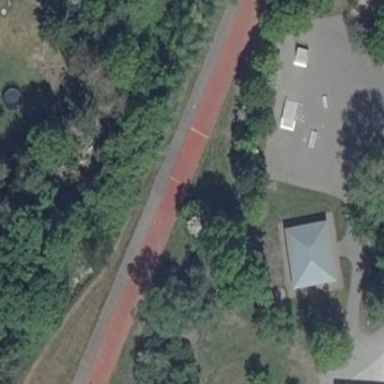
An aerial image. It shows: Track in leisure land.